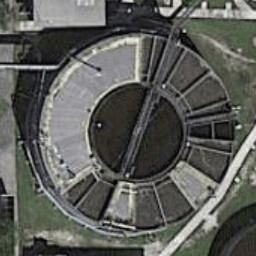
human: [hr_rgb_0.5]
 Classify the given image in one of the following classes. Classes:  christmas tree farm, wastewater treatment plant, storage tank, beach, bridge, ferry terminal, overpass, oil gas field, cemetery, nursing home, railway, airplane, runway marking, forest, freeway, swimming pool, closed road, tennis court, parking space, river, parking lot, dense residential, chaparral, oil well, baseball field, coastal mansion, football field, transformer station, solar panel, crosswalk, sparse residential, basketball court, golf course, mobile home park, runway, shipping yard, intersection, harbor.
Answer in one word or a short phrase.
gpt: wastewater treatment plant